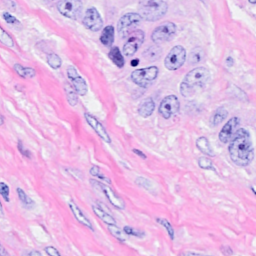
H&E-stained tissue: Breast